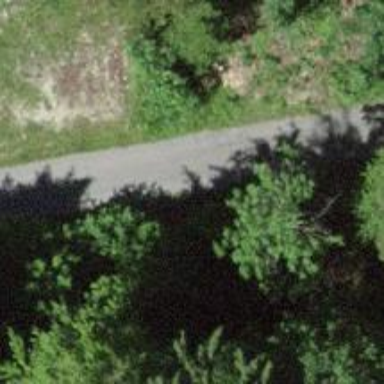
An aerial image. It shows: Residential road with asphalt surface.